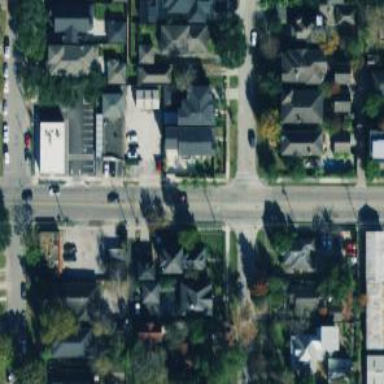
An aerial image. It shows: Road with stop sign.